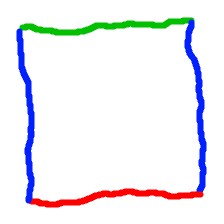
Shape: square